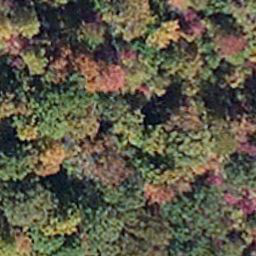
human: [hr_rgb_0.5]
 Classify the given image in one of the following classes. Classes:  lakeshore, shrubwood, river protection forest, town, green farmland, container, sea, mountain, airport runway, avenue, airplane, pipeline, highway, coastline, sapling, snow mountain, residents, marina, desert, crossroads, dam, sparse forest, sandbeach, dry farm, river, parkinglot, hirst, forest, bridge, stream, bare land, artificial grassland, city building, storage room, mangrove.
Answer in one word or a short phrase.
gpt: mangrove